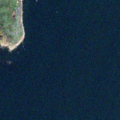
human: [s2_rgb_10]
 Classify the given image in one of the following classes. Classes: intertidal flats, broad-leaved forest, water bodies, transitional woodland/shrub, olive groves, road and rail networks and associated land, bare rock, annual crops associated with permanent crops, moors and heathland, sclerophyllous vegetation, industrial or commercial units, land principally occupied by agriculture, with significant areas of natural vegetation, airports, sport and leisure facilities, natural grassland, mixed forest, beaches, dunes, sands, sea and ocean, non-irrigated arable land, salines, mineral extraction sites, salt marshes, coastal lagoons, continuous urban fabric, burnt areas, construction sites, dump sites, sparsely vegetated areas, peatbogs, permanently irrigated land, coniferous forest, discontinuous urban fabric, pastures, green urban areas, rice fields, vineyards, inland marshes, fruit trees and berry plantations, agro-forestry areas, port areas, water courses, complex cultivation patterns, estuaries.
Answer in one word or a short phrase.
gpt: transitional woodland/shrub, sea and ocean